Field crop: maize
Growth stage: 2
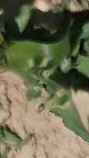
Species: maize